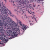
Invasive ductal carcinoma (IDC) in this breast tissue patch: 0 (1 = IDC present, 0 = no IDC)